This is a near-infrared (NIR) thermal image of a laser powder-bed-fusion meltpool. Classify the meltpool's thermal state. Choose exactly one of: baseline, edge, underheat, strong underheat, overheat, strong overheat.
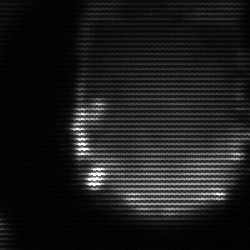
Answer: edge